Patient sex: M
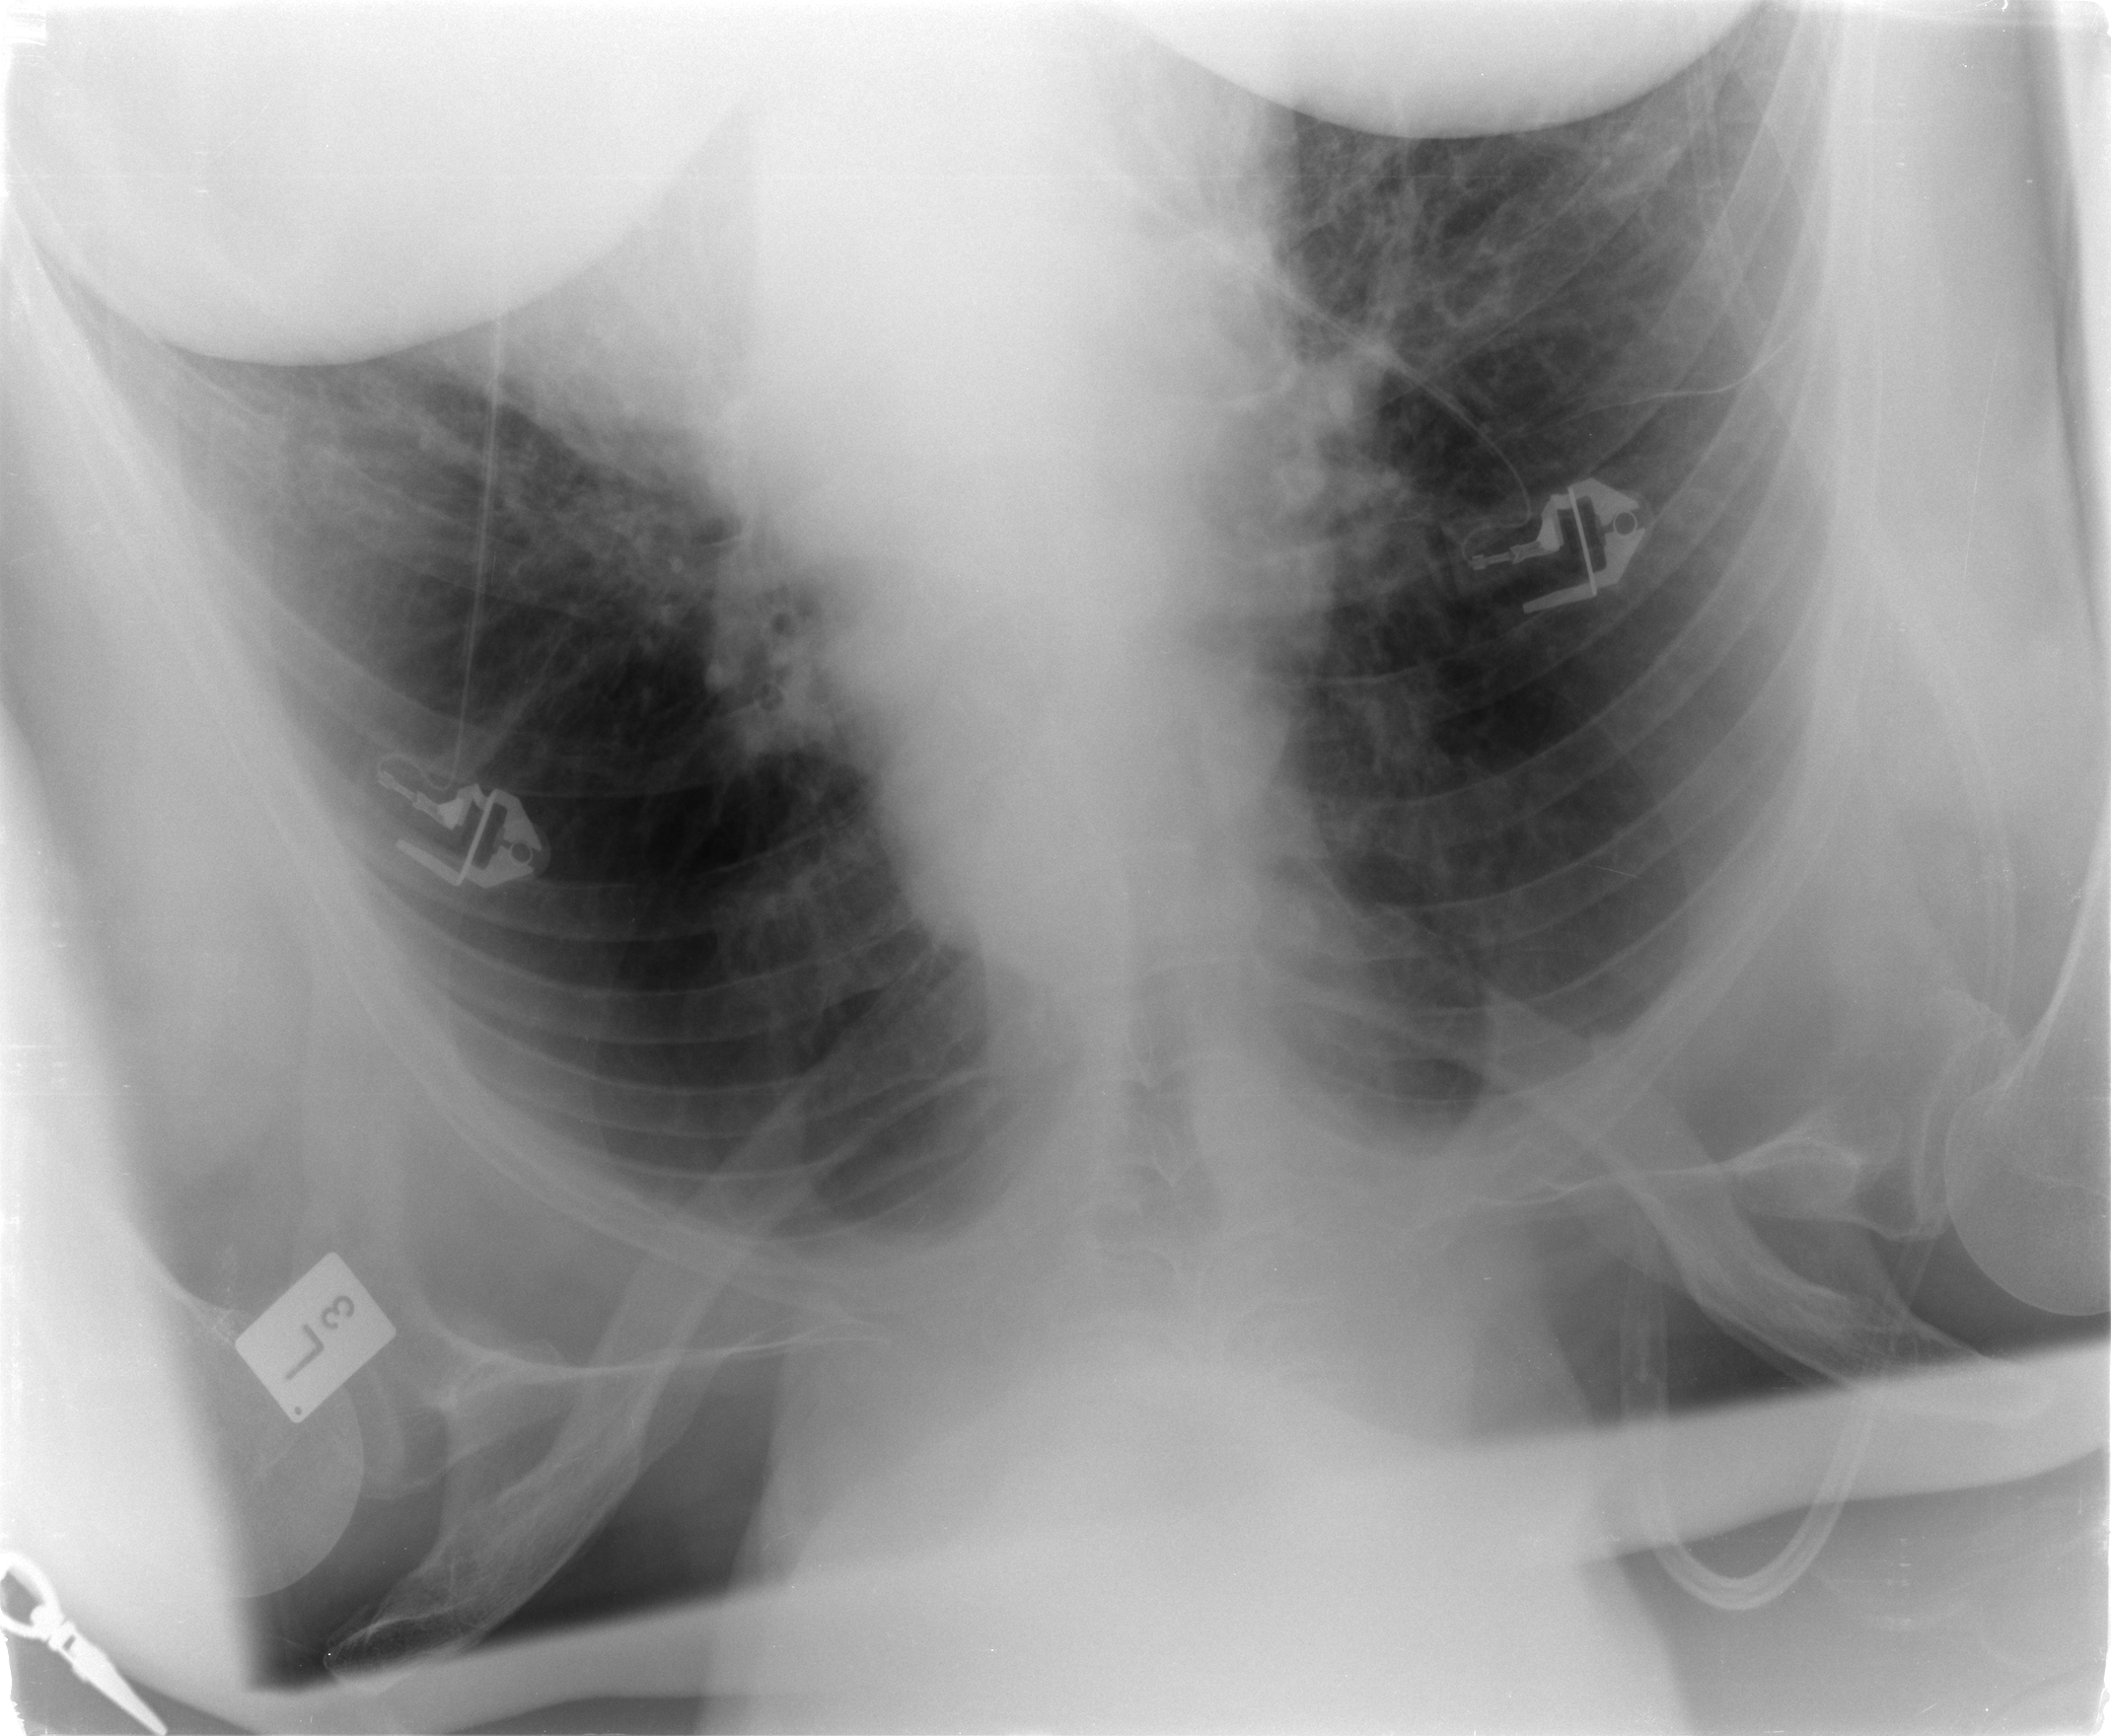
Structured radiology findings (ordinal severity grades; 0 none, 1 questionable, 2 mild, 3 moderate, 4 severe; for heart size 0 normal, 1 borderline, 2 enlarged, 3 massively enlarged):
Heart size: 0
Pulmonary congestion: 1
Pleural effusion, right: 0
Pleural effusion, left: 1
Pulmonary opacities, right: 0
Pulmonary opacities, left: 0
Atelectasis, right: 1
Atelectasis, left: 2